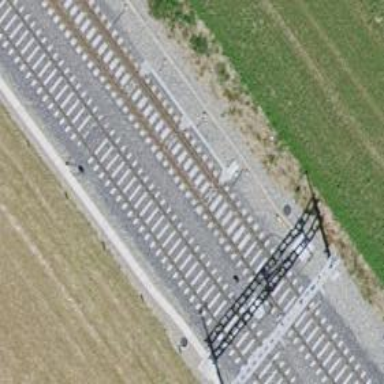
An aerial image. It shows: Railway switch.